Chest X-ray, PA view. Patient: 26 years old, sex F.
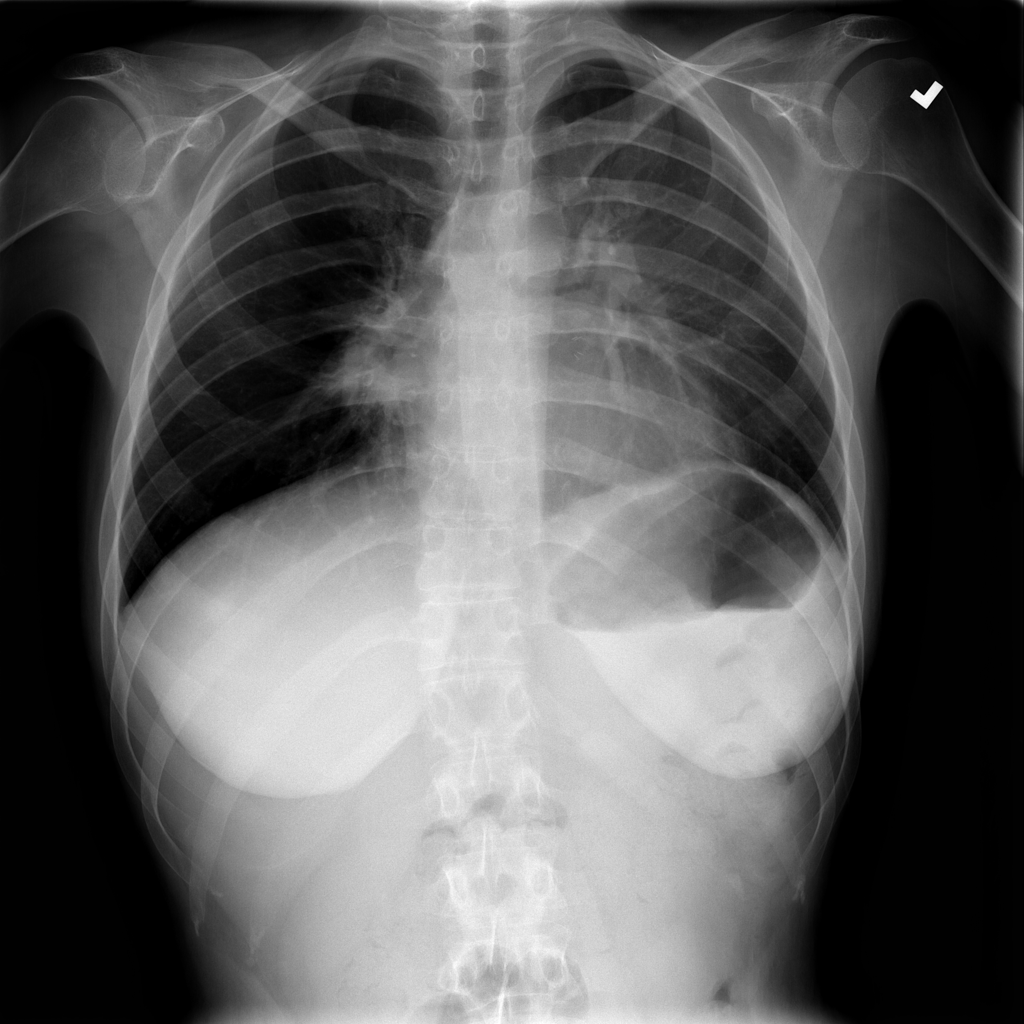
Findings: Atelectasis, Infiltration